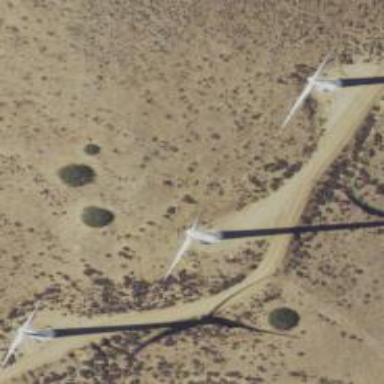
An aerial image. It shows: Wind power generator with wind turbines.